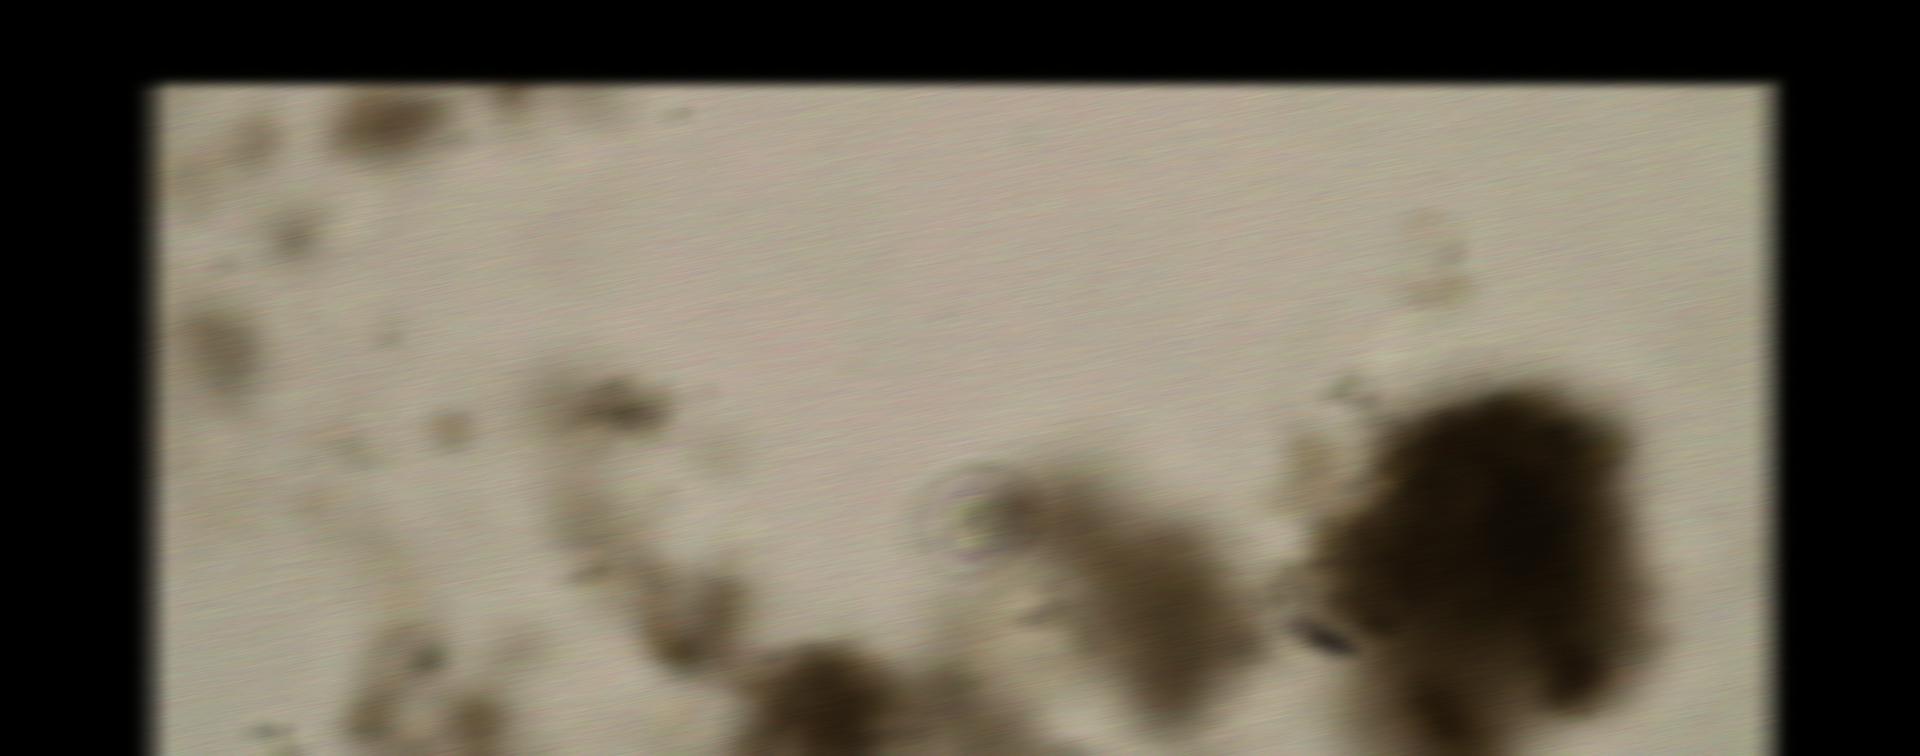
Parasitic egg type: Hymenolepis nana